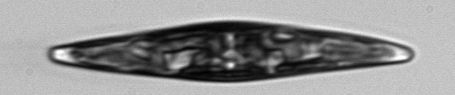
Label: Pleurosigma